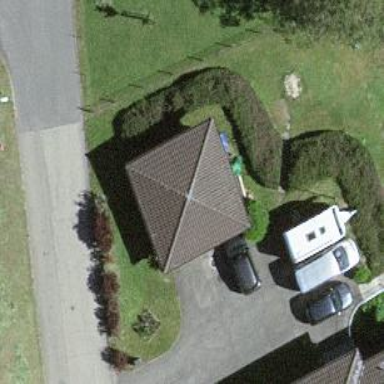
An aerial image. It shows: Garage.